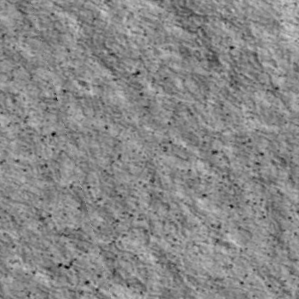
Label: non_frost